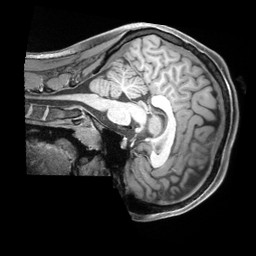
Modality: T1w
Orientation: sagittal
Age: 21
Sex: female
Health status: ill
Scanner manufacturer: siemens
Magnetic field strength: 3 T
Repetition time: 2.2 s
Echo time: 0.00218 s